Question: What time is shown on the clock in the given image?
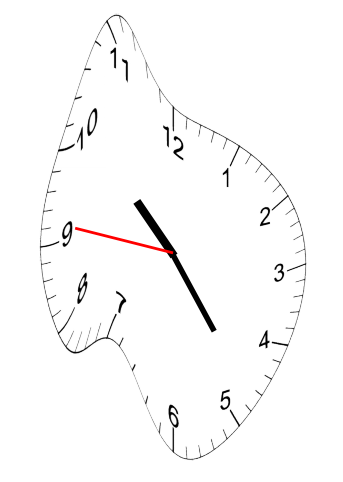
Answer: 10:23:46